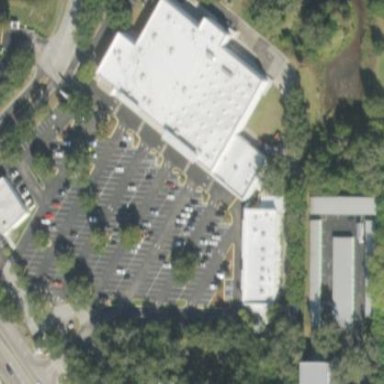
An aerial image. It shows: Commercial building.